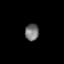
Tissue: prostate
Cell type: Epithelial cells
Senescence score: 0.3315
Nuclear area (px): 228
Mean DAPI intensity: 115.601